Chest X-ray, AP view. Patient: 44 years old, sex F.
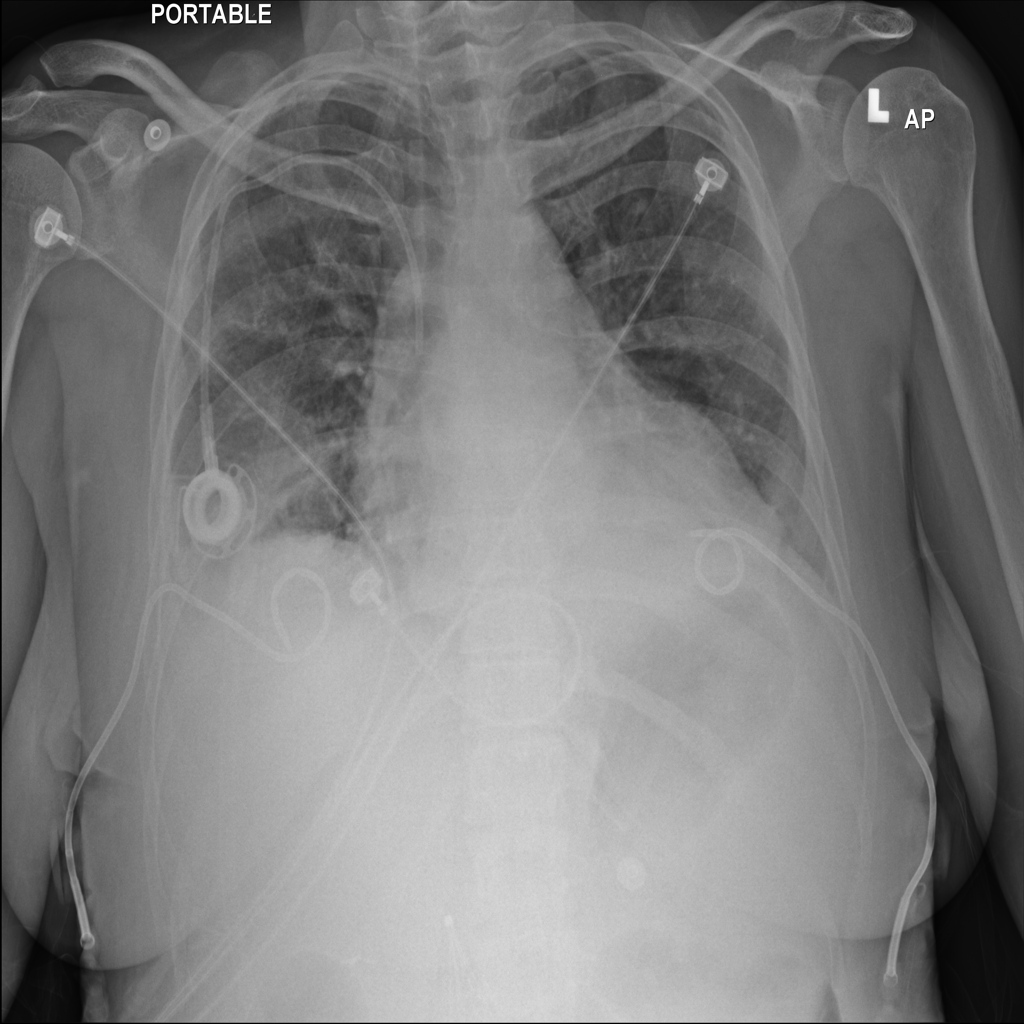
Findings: Effusion